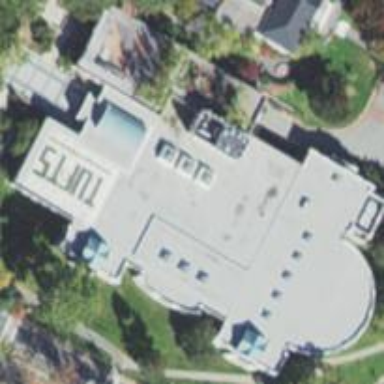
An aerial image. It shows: Building that serves as library.